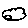
Label: cloud